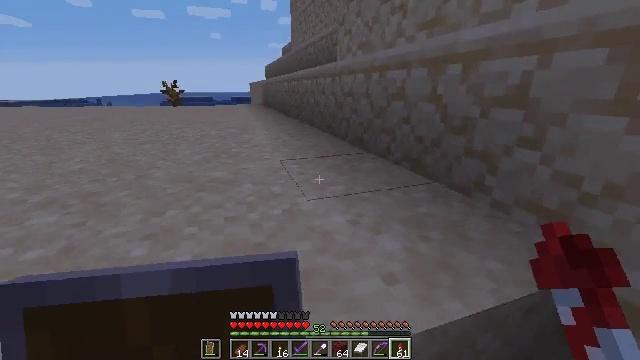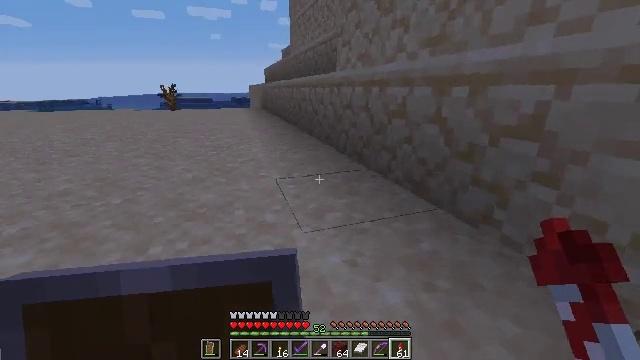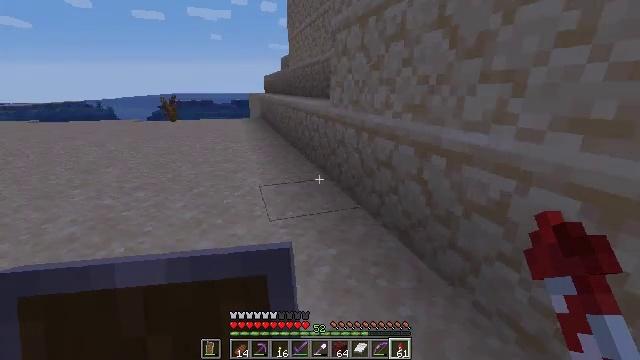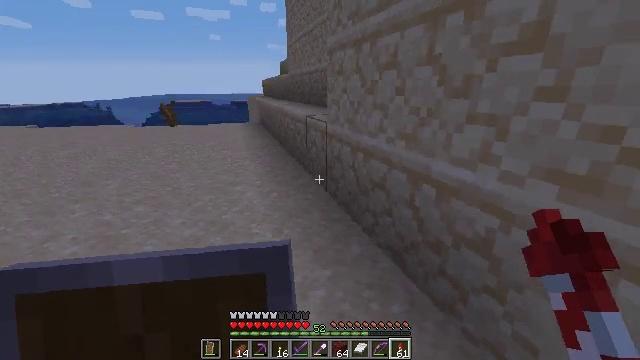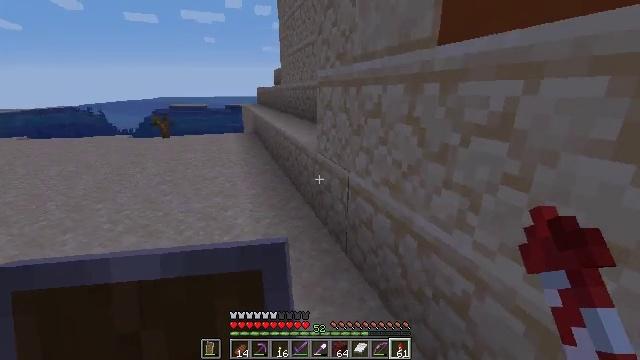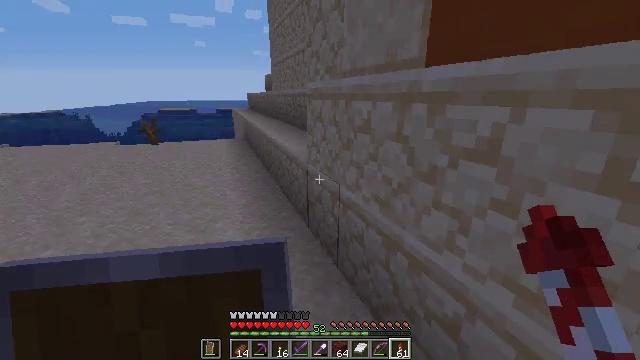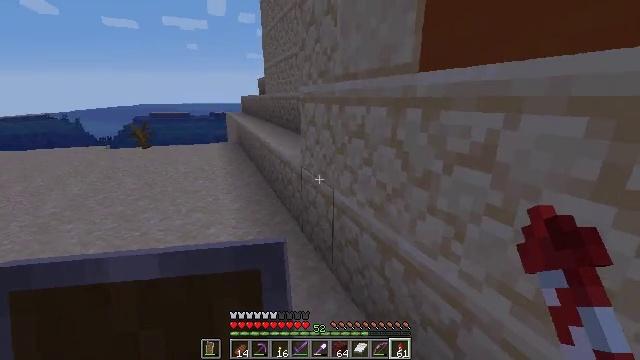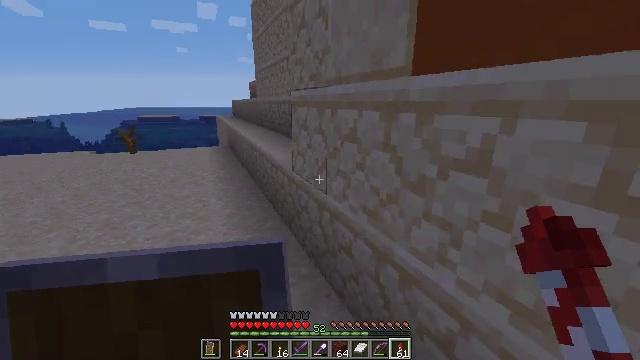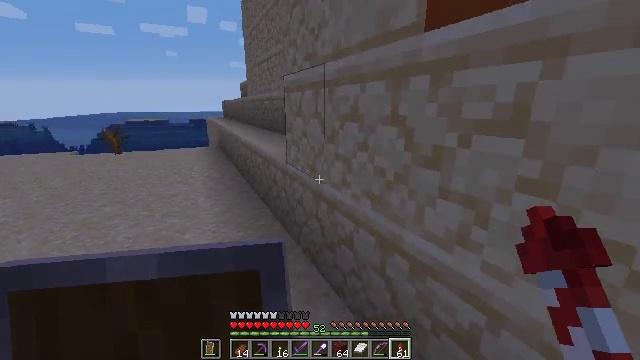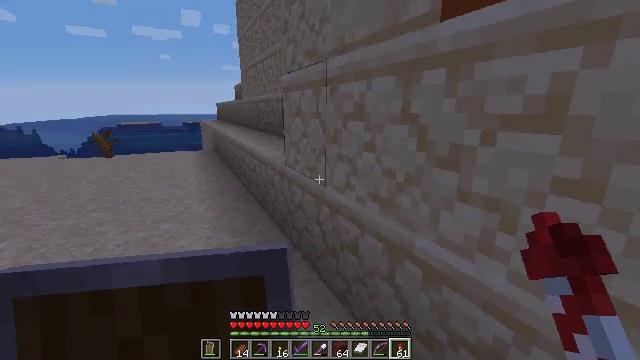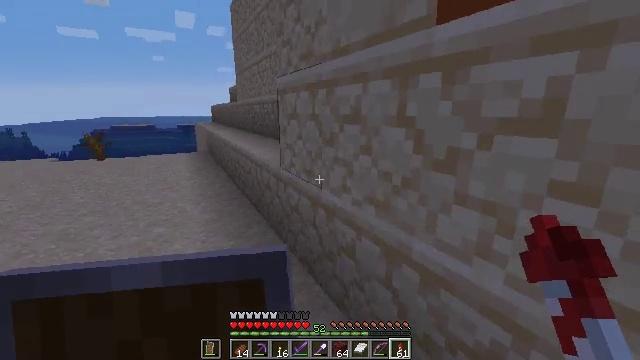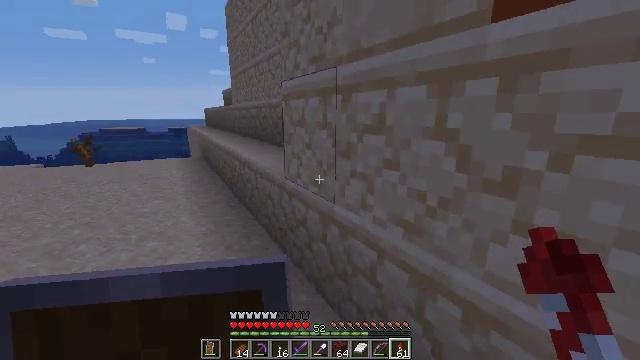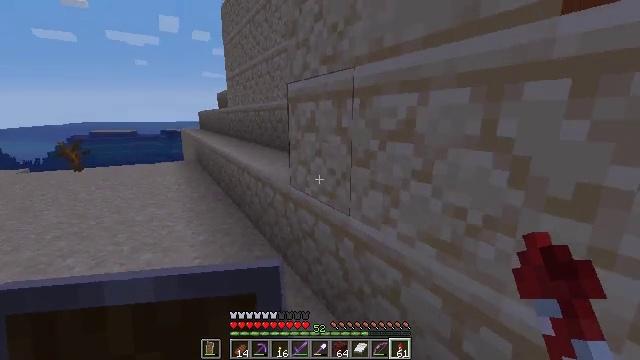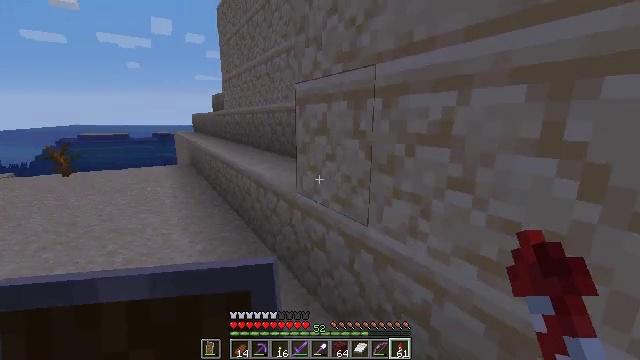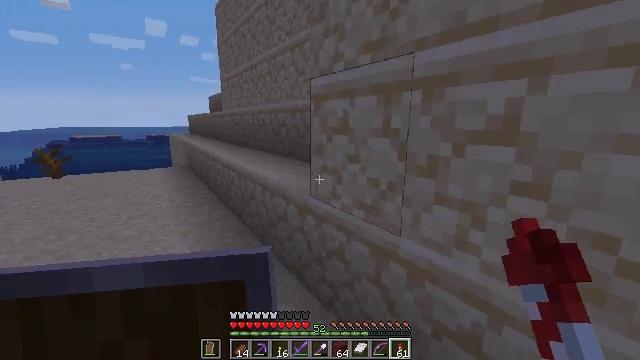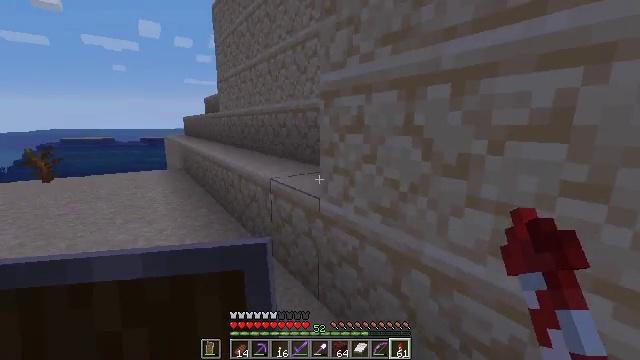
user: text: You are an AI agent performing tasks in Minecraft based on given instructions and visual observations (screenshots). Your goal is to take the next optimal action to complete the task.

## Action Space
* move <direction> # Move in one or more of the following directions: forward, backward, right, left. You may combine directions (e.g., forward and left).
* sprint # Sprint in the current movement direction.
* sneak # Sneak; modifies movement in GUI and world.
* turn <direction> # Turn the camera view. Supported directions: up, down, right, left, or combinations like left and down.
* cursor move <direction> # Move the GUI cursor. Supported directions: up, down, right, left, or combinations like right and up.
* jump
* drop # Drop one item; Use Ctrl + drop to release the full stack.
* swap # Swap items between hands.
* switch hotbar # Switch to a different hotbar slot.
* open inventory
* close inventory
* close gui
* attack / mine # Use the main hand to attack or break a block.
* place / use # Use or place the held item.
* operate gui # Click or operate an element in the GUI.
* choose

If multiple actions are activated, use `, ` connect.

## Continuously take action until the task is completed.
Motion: motion action
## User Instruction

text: Break the sandstone to collect.
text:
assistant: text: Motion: move forward, jump
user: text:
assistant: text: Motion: move forward, jump
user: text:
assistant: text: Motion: move forward, jump
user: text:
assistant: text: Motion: move forward, turn right, jump
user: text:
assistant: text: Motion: move forward and move left, turn right, jump
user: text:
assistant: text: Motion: move forward and move left, turn right
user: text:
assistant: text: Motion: move forward and move left, turn right
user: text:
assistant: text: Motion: move forward and move left, turn right
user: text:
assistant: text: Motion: move forward and move left, turn right
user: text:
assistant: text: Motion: move forward and move left, turn right
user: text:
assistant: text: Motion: move forward and move left, turn right
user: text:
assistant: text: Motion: move forward and move left, turn right
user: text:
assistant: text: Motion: move forward and move left, turn right
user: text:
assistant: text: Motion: move forward and move left, turn right
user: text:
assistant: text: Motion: move forward and move left, turn right
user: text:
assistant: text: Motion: move forward and move left
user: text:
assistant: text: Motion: move forward and move left
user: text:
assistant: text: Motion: move forward and move left
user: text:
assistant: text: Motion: move forward and move left
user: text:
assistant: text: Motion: move forward and move left
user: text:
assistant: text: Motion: move forward and move left, turn right
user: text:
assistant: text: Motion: move forward, turn right
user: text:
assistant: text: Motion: move forward, turn right
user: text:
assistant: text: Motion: move forward, turn right
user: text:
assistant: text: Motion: move forward
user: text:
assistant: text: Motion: move forward
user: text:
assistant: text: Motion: move forward
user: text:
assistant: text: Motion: move forward
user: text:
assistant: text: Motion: move forward, turn left
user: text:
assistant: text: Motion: move forward, turn left, jump